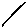
Label: line